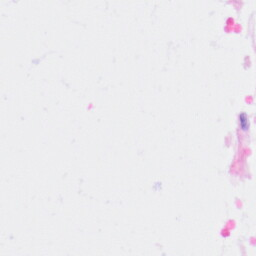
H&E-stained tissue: Kidney